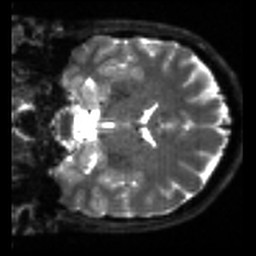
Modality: sbref
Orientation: coronal
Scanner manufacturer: siemens
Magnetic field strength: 3 T
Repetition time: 4 s
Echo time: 0.0594 s